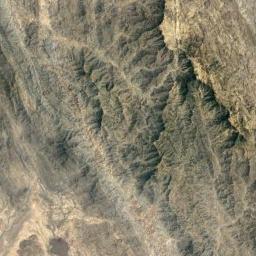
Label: mountain